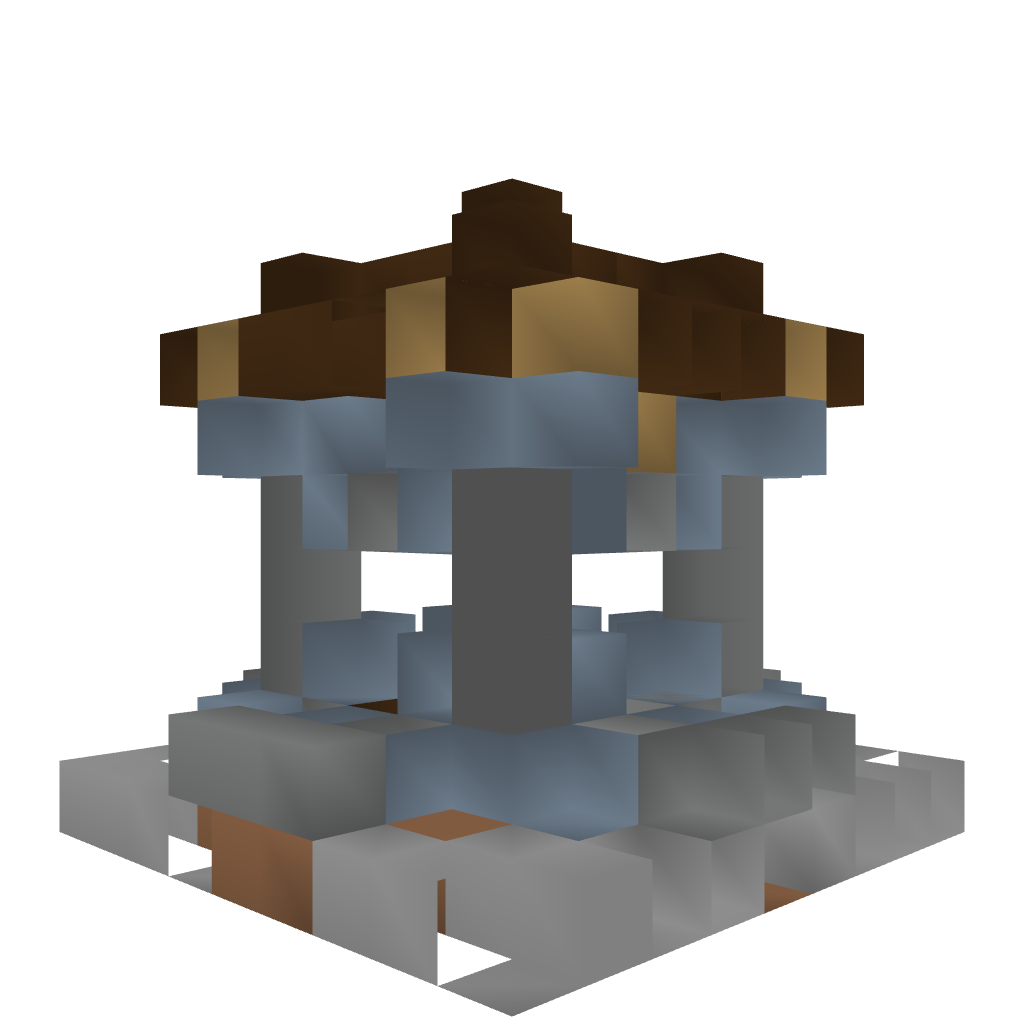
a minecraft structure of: HealingShrine 1